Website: home-depot
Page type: delivery-shipping
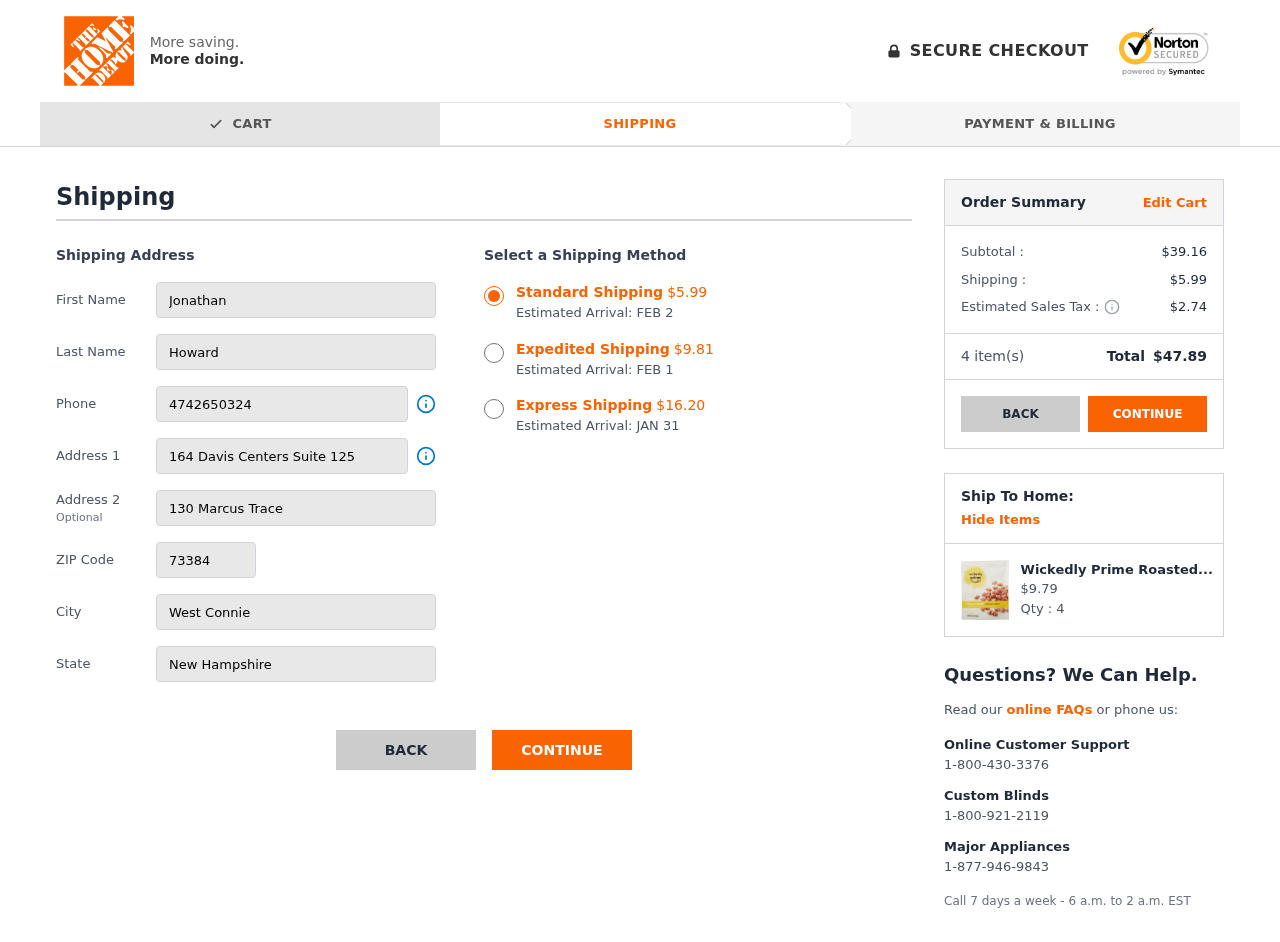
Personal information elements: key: PII_CITY
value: West Connie
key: PII_FIRSTNAME
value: Jonathan
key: PII_LASTNAME
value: Howard
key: PII_PHONE
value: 4742650324
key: PII_POSTCODE
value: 73384
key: PII_STATE
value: New Hampshire
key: PII_STREET
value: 164 Davis Centers Suite 125
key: PII_STREET2
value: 130 Marcus Trace
Product elements: key: PRODUCT1_NAME
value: Wickedly Prime Roasted Almonds, Sesame Honey, 12 Ounce
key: PRODUCT1_PRICE
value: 9.79
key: PRODUCT1_QUANTITY
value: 4
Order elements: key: ORDER_SHIPPING_COST_STANDARD
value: $5.99
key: ORDER_DELIVERY_DATE
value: FEB 2
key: ORDER_SHIPPING_COST_EXPEDITED
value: $9.81
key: ORDER_DELIVERY_DATE_EXPEDITED
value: FEB 1
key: ORDER_SHIPPING_COST_EXPRESS
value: $16.20
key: ORDER_DELIVERY_DATE_EXPRESS
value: JAN 31
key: ORDER_SUBTOTAL
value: $39.16
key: ORDER_SHIPPING_COST
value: $5.99
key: ORDER_TAX
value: $2.74
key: ORDER_NUM_ITEMS
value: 4
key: ORDER_TOTAL
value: $47.89